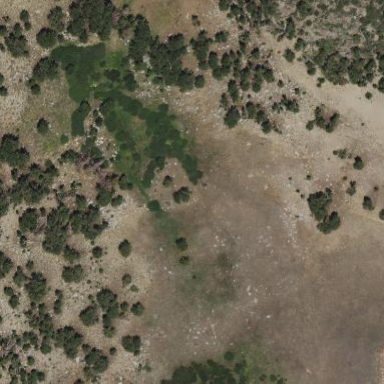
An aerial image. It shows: Wet meadow characterized by grassland vegetation.